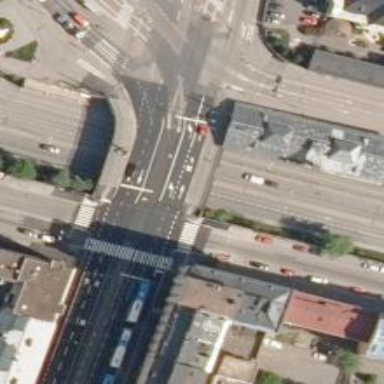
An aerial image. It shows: Tram bridge with contact lines for electrification. Physical markings segregate the tram traffic.